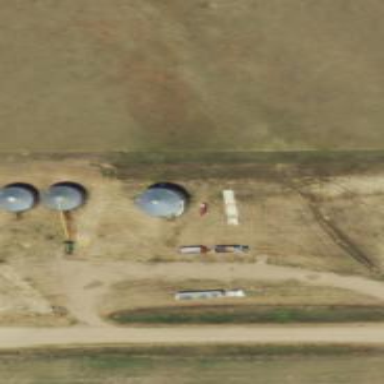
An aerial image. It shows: Silo.